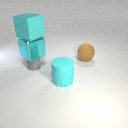
large cyan rubber cylinder to the left of large brown rubber sphere